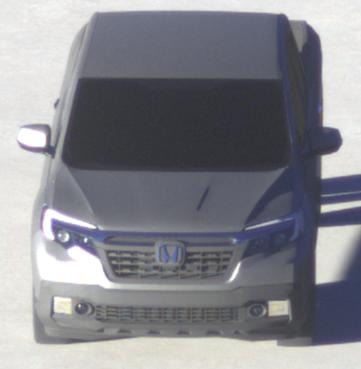
Make: Honda
Model: Ridgeline
Detailed model: Gen. 2
Model produced from: 2016
Model produced until: 2020
Doors: 4
Color: gray
Road condition: dry road
Daytime: sunrise or sunset
Contrast: high contrast